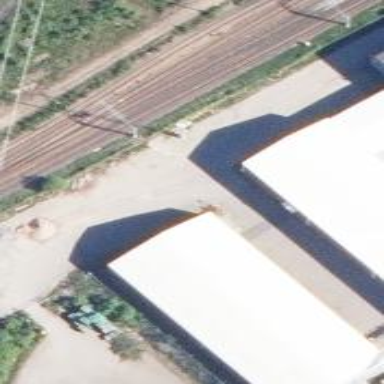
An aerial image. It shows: Abandoned railway spur.